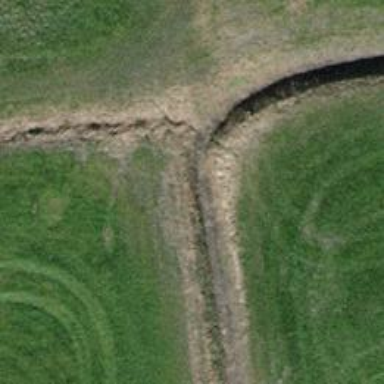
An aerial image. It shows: Drain that serves as waterway.